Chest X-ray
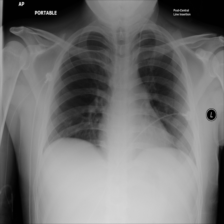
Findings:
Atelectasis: negative
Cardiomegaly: negative
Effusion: negative
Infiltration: negative
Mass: negative
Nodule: negative
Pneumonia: negative
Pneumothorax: negative
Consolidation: negative
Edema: negative
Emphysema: negative
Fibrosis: negative
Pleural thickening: negative
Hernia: negative